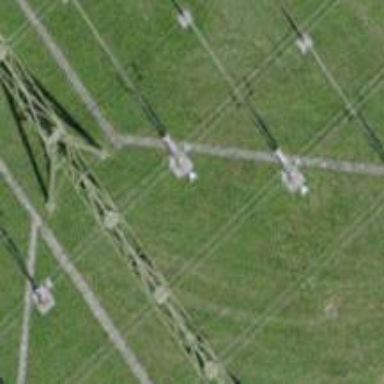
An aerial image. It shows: Insulator used in power systems.